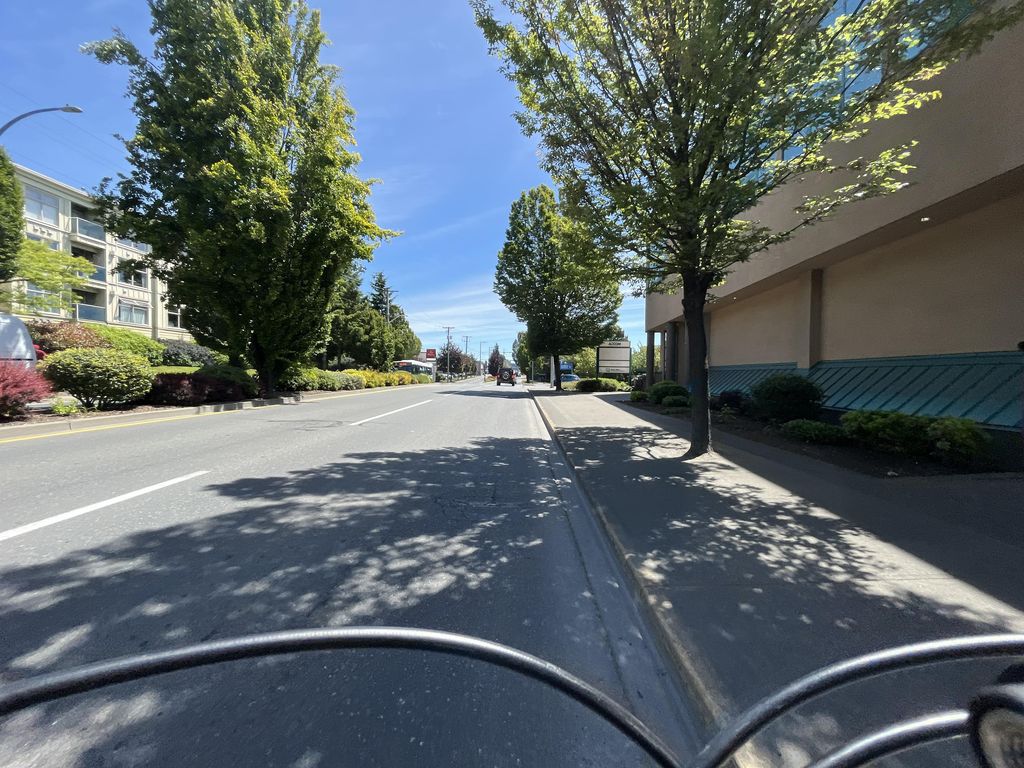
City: victoria